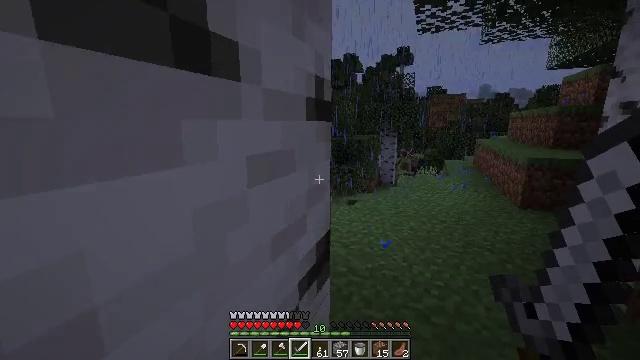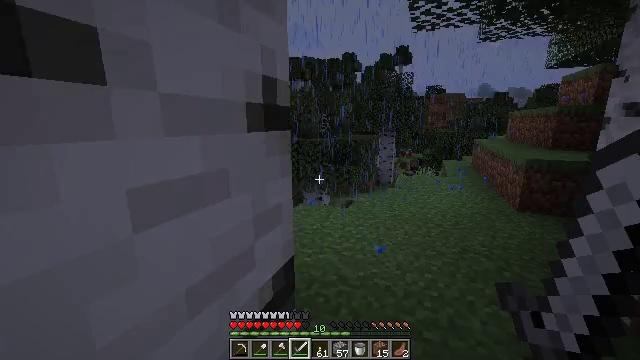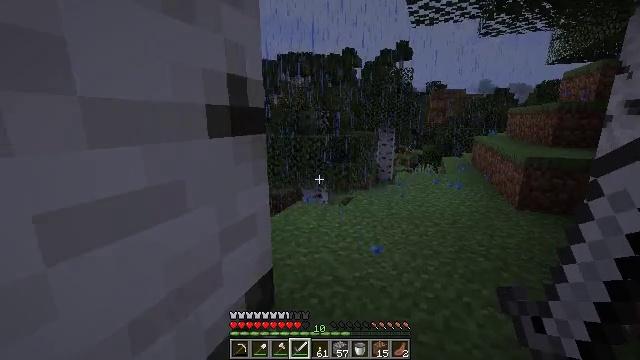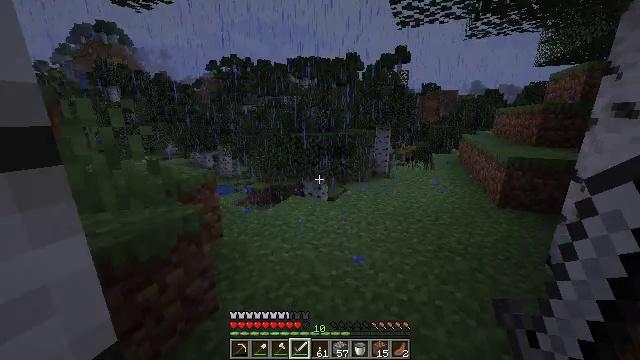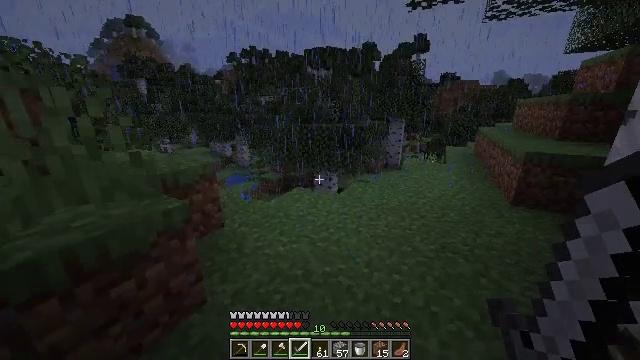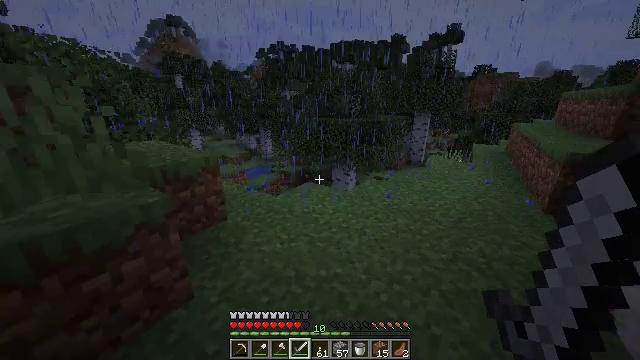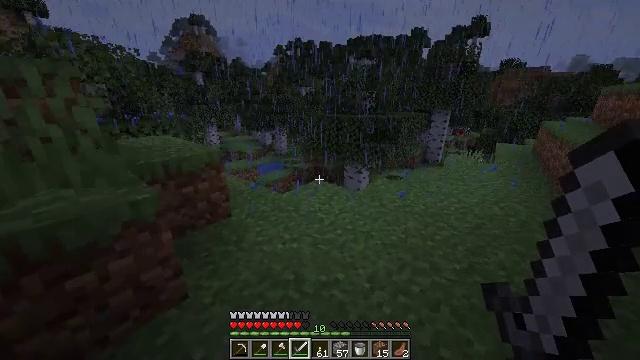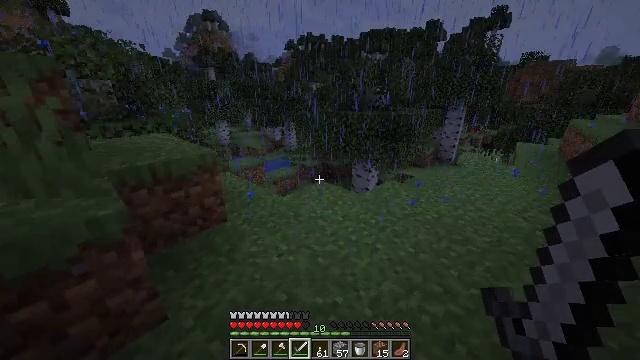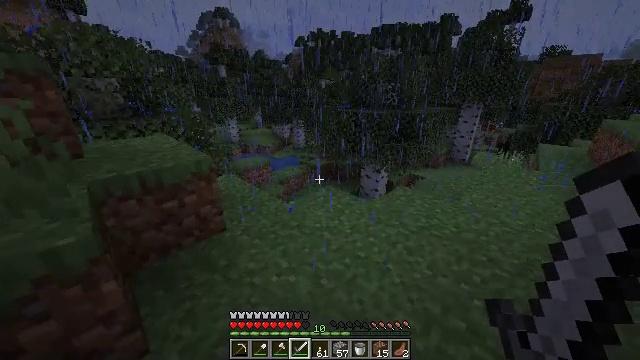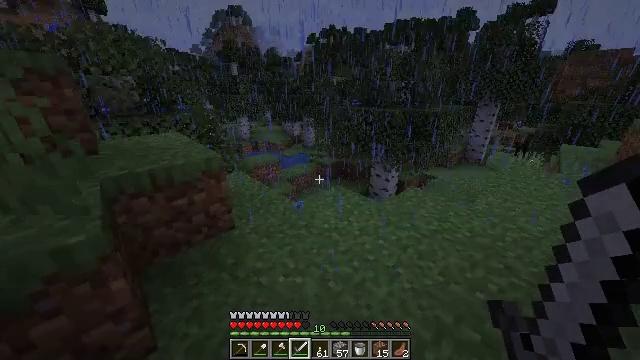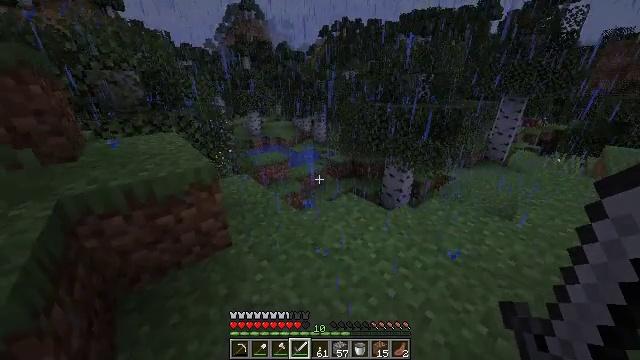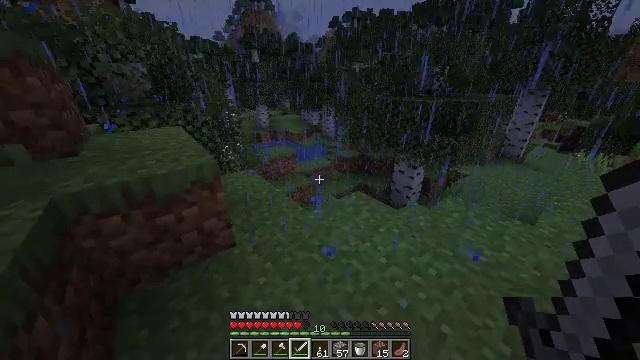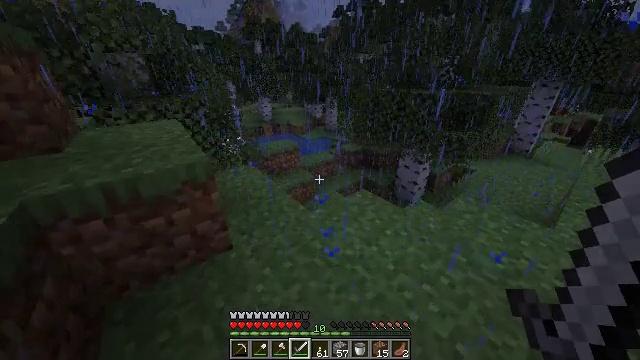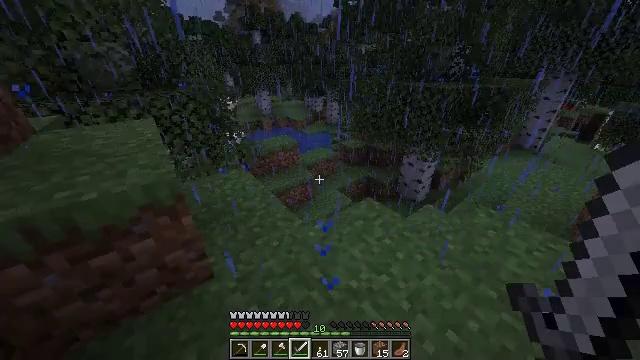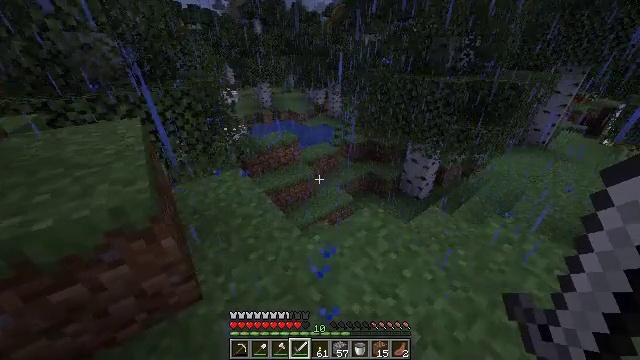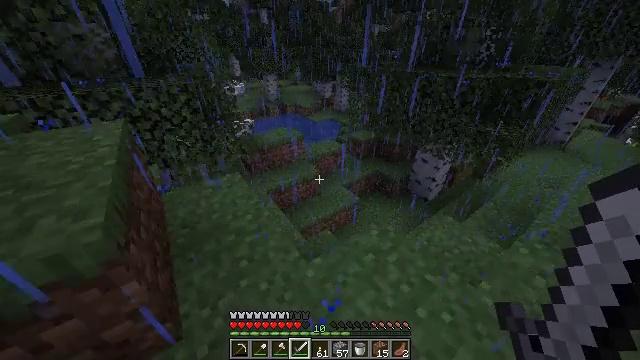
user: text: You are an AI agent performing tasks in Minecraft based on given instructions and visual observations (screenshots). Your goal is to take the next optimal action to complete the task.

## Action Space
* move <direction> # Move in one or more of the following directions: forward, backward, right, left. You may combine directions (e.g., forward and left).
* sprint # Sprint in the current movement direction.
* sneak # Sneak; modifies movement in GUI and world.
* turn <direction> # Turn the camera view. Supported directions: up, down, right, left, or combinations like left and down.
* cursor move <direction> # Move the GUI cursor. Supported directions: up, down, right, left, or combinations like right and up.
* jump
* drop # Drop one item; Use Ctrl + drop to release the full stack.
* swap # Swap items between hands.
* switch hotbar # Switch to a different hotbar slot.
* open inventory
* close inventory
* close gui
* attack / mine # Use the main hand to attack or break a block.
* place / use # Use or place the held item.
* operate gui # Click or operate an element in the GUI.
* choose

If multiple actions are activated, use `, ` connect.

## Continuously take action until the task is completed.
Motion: motion action
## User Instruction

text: Remove birch leaves from trees.
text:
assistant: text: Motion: move forward and move right, sprint
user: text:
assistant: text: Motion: move forward and move right, sprint
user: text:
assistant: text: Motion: move forward and move right, sprint, turn left and down
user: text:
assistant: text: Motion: move forward and move right, sprint, turn left and down
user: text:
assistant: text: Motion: move forward and move right, sprint, turn left and down
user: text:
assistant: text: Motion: move forward, sprint, turn left and down
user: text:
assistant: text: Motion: move forward, sprint, turn left
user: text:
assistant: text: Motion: move forward, sprint, turn left
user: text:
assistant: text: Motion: move forward, sprint, turn left
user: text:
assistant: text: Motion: move forward, sprint, turn left and down
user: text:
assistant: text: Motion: move forward, sprint, turn left and down
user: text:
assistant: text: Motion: move forward, sprint, turn down
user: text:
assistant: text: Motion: move forward, sprint, turn down
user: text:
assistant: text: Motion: move forward, sprint, turn down
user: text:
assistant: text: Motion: move forward, sprint, turn left and down
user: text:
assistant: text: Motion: move forward, sprint, turn left and down
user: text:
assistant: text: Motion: move forward, sprint, turn left and down
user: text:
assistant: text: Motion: move forward, sprint, turn left
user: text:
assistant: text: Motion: move forward, sprint, turn left
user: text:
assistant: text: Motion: move forward, sprint, turn left and down
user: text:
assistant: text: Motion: move forward, sprint, turn left
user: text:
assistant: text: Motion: move forward, sprint
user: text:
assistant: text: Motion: move forward, sprint
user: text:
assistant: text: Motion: move forward, sprint
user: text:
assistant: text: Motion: move forward, sprint
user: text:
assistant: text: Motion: move forward, sprint
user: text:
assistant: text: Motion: move forward, sprint, turn left
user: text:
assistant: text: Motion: move forward, sprint, turn left and up
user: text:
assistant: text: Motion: move forward, sprint
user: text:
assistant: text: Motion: move forward, sprint